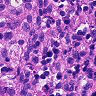
Metastatic tissue present: no